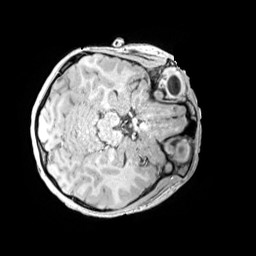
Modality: MP2RAGE
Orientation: axial
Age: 12
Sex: female
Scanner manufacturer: siemens
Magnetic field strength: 3 T
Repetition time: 4 s
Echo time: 0.00299 s